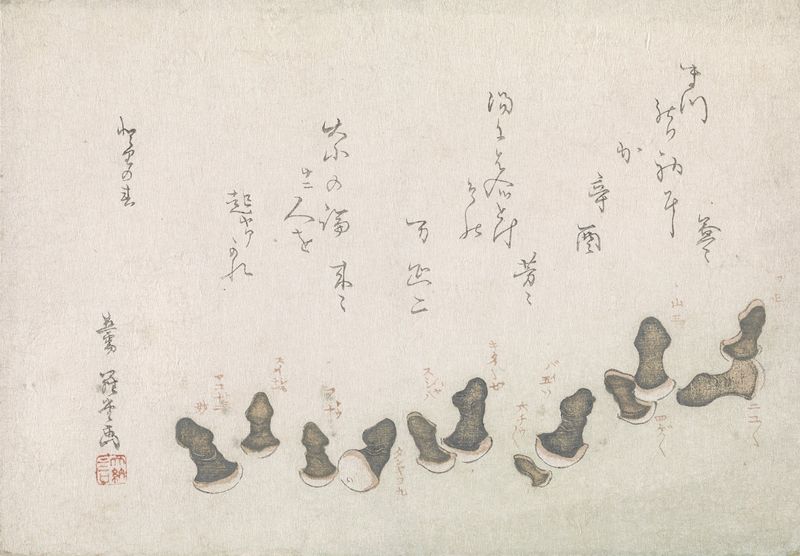
Titel: Egoyomi met paddestoelen als falli
Standort: Amsterdam
Institution: Rijksmuseum
Schlagwörter: red, white, black, dark, japanese, brown, drawing, paper, black and white, hats, sketch, writing, ink, vertical, fingers, ginger, chinese, asian, japan, calligraphy, dancing, eastern, description, penis, text, pieces, mushrooms, chess, asia, handwriting, things, saying, huts, write, east, characters, names, sox, rs, wood block, pawns, schriftzeichen, charachter, japanese writing